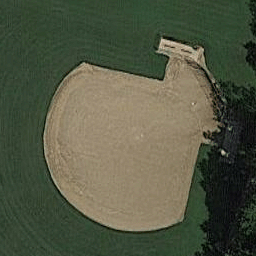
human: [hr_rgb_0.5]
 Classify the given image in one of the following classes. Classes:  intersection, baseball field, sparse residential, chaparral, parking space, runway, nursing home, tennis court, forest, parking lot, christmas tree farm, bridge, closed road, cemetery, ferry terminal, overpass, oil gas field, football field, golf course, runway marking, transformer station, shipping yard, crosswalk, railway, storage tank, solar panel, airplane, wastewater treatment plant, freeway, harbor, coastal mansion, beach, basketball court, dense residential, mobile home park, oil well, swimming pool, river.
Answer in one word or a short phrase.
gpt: baseball field